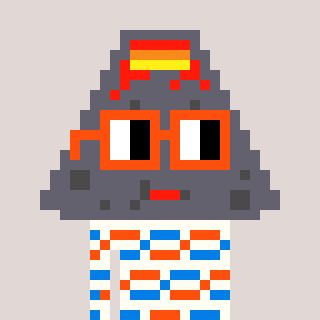
a pixel art character with square orange glasses, a volcano-shaped head and a grayscale-colored body on a warm background